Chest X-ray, AP view. Patient: 45 years old, sex F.
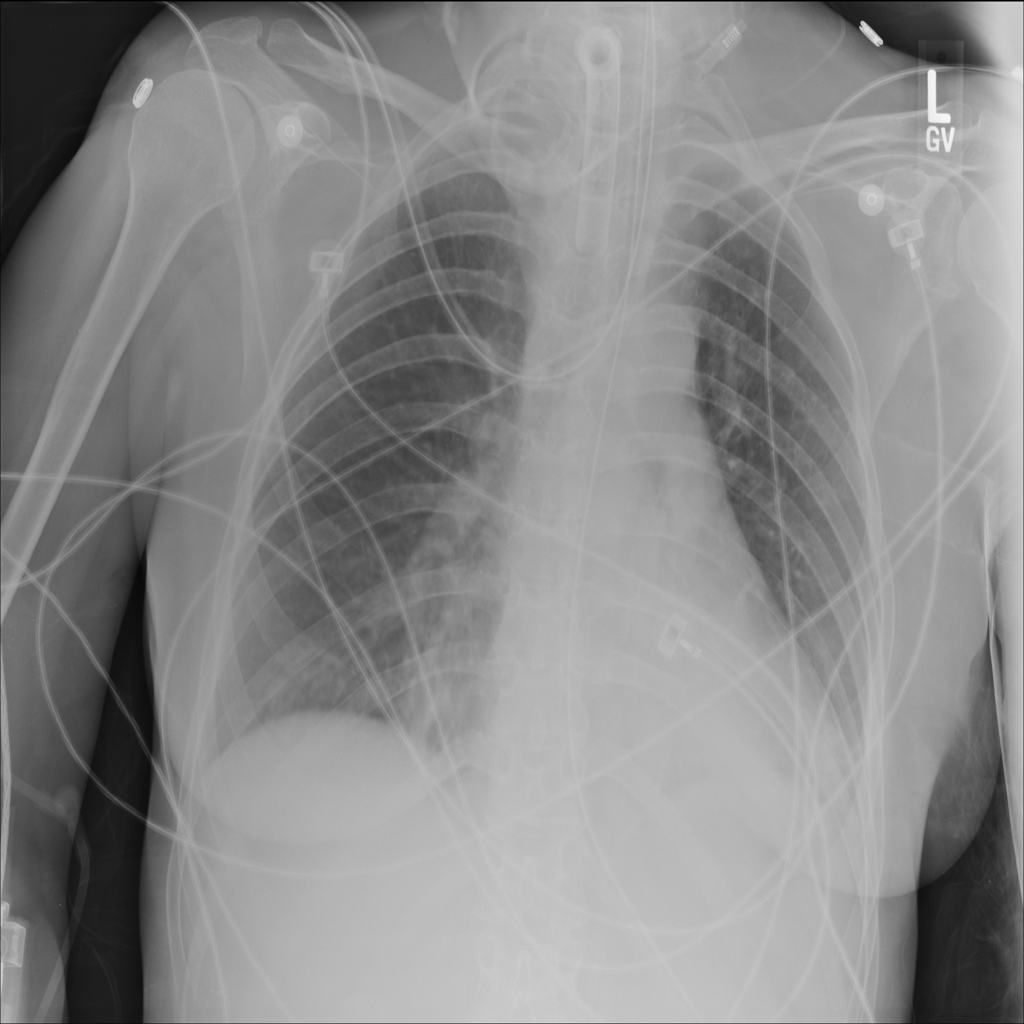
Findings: Atelectasis, Infiltration